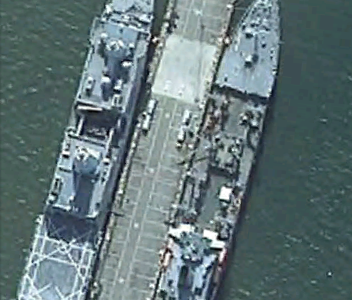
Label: San_Antonio-class_transport_dock